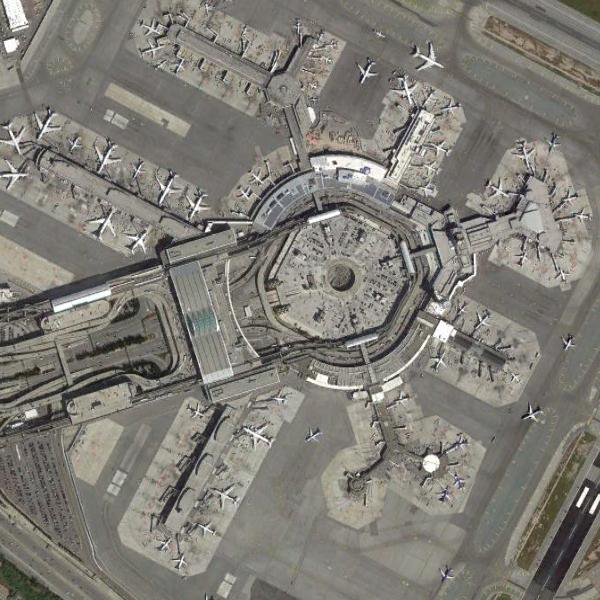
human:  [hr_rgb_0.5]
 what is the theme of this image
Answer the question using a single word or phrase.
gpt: airport